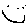
Label: smiley face